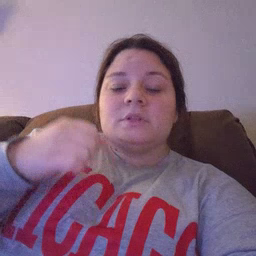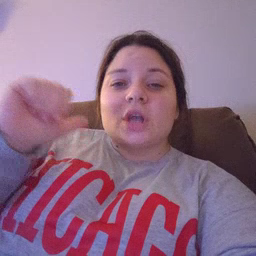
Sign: jacket